Field crop: maize
Growth stage: 2
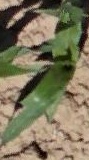
Species: maize